Question: I'm using the <URL>.
I want to align it vertically to look like in the following image:

I found <URL>, but I'm afraid it does not work now.
So I do this: <URL>
HTML
'''
<br>
<div class="progress vertical">
<div class="bar bar-success" style="width: 70%;"></div>
<div class="bar bar-warning" style="width: 20%;"></div>
<div class="bar bar-danger" style="width: 10%;"></div>
</div>
'''
CSS
'''
.progress.vertical {
position: relative;
width: 20px;
min-height: 240px;
float: left;
margin-right: 20px;
background: none;
-webkit-box-shadow: none;
-moz-box-shadow: none;
box-shadow: none;
border: none;
}
'''
Do you have any tip or advice to get it? If you need more info, let me know and I'll edit the post.
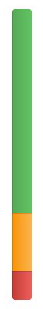
Answer: # Bootstrap 2
Note this is a solution for bootstrap 2:
width 100%, height variable:
'''
<br>
<div class="progress vertical">
<div class="bar bar-success" style="height: 70%;width:100%"></div>
<div class="bar bar-warning" style="height: 20%;width:100%"></div>
<div class="bar bar-danger" style="height: 10%;width:100%"></div>
</div>
'''
# Bootstrap 3+
I'd like you to refer to the <URL>